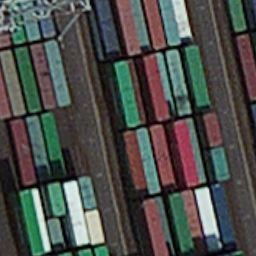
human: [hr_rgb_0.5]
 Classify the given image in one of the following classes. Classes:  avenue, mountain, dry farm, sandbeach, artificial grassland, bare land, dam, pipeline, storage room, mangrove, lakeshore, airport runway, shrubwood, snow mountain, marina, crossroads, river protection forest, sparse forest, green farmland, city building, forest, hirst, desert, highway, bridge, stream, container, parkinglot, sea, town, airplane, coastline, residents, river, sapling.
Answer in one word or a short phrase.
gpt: container